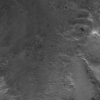
Atmospheric dust classification: not_dusty